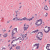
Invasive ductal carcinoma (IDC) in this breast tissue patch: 1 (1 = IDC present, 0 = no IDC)